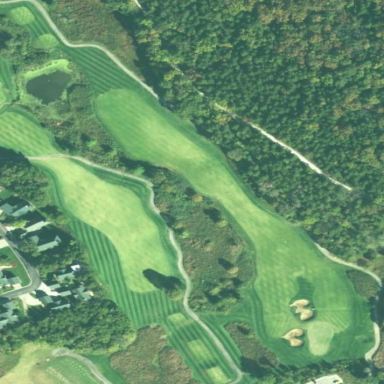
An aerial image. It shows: Rough grassy area used for golf.